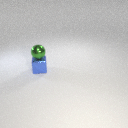
small green metal sphere above small blue metal cube